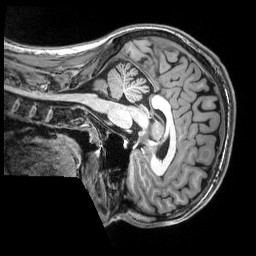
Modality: T1w
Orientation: sagittal
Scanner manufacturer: siemens
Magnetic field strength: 3 T
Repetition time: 2.5 s
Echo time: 0.00343 s